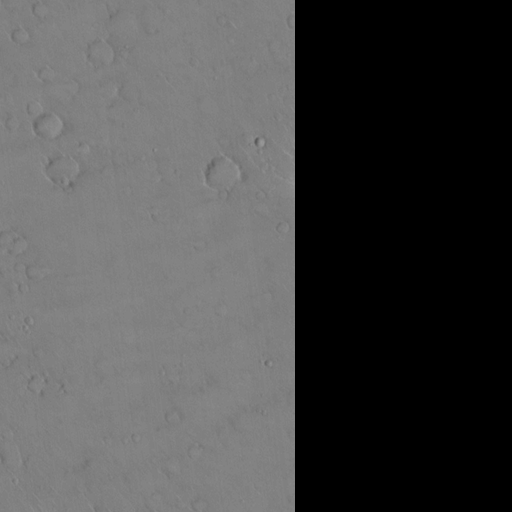
Classes present: Background